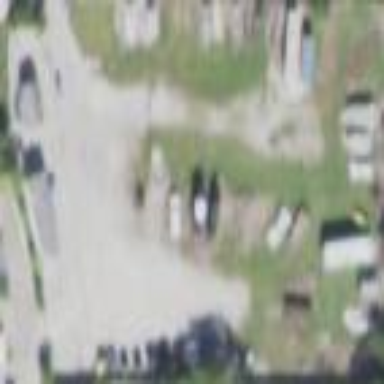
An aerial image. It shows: Boat storage area.